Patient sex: M
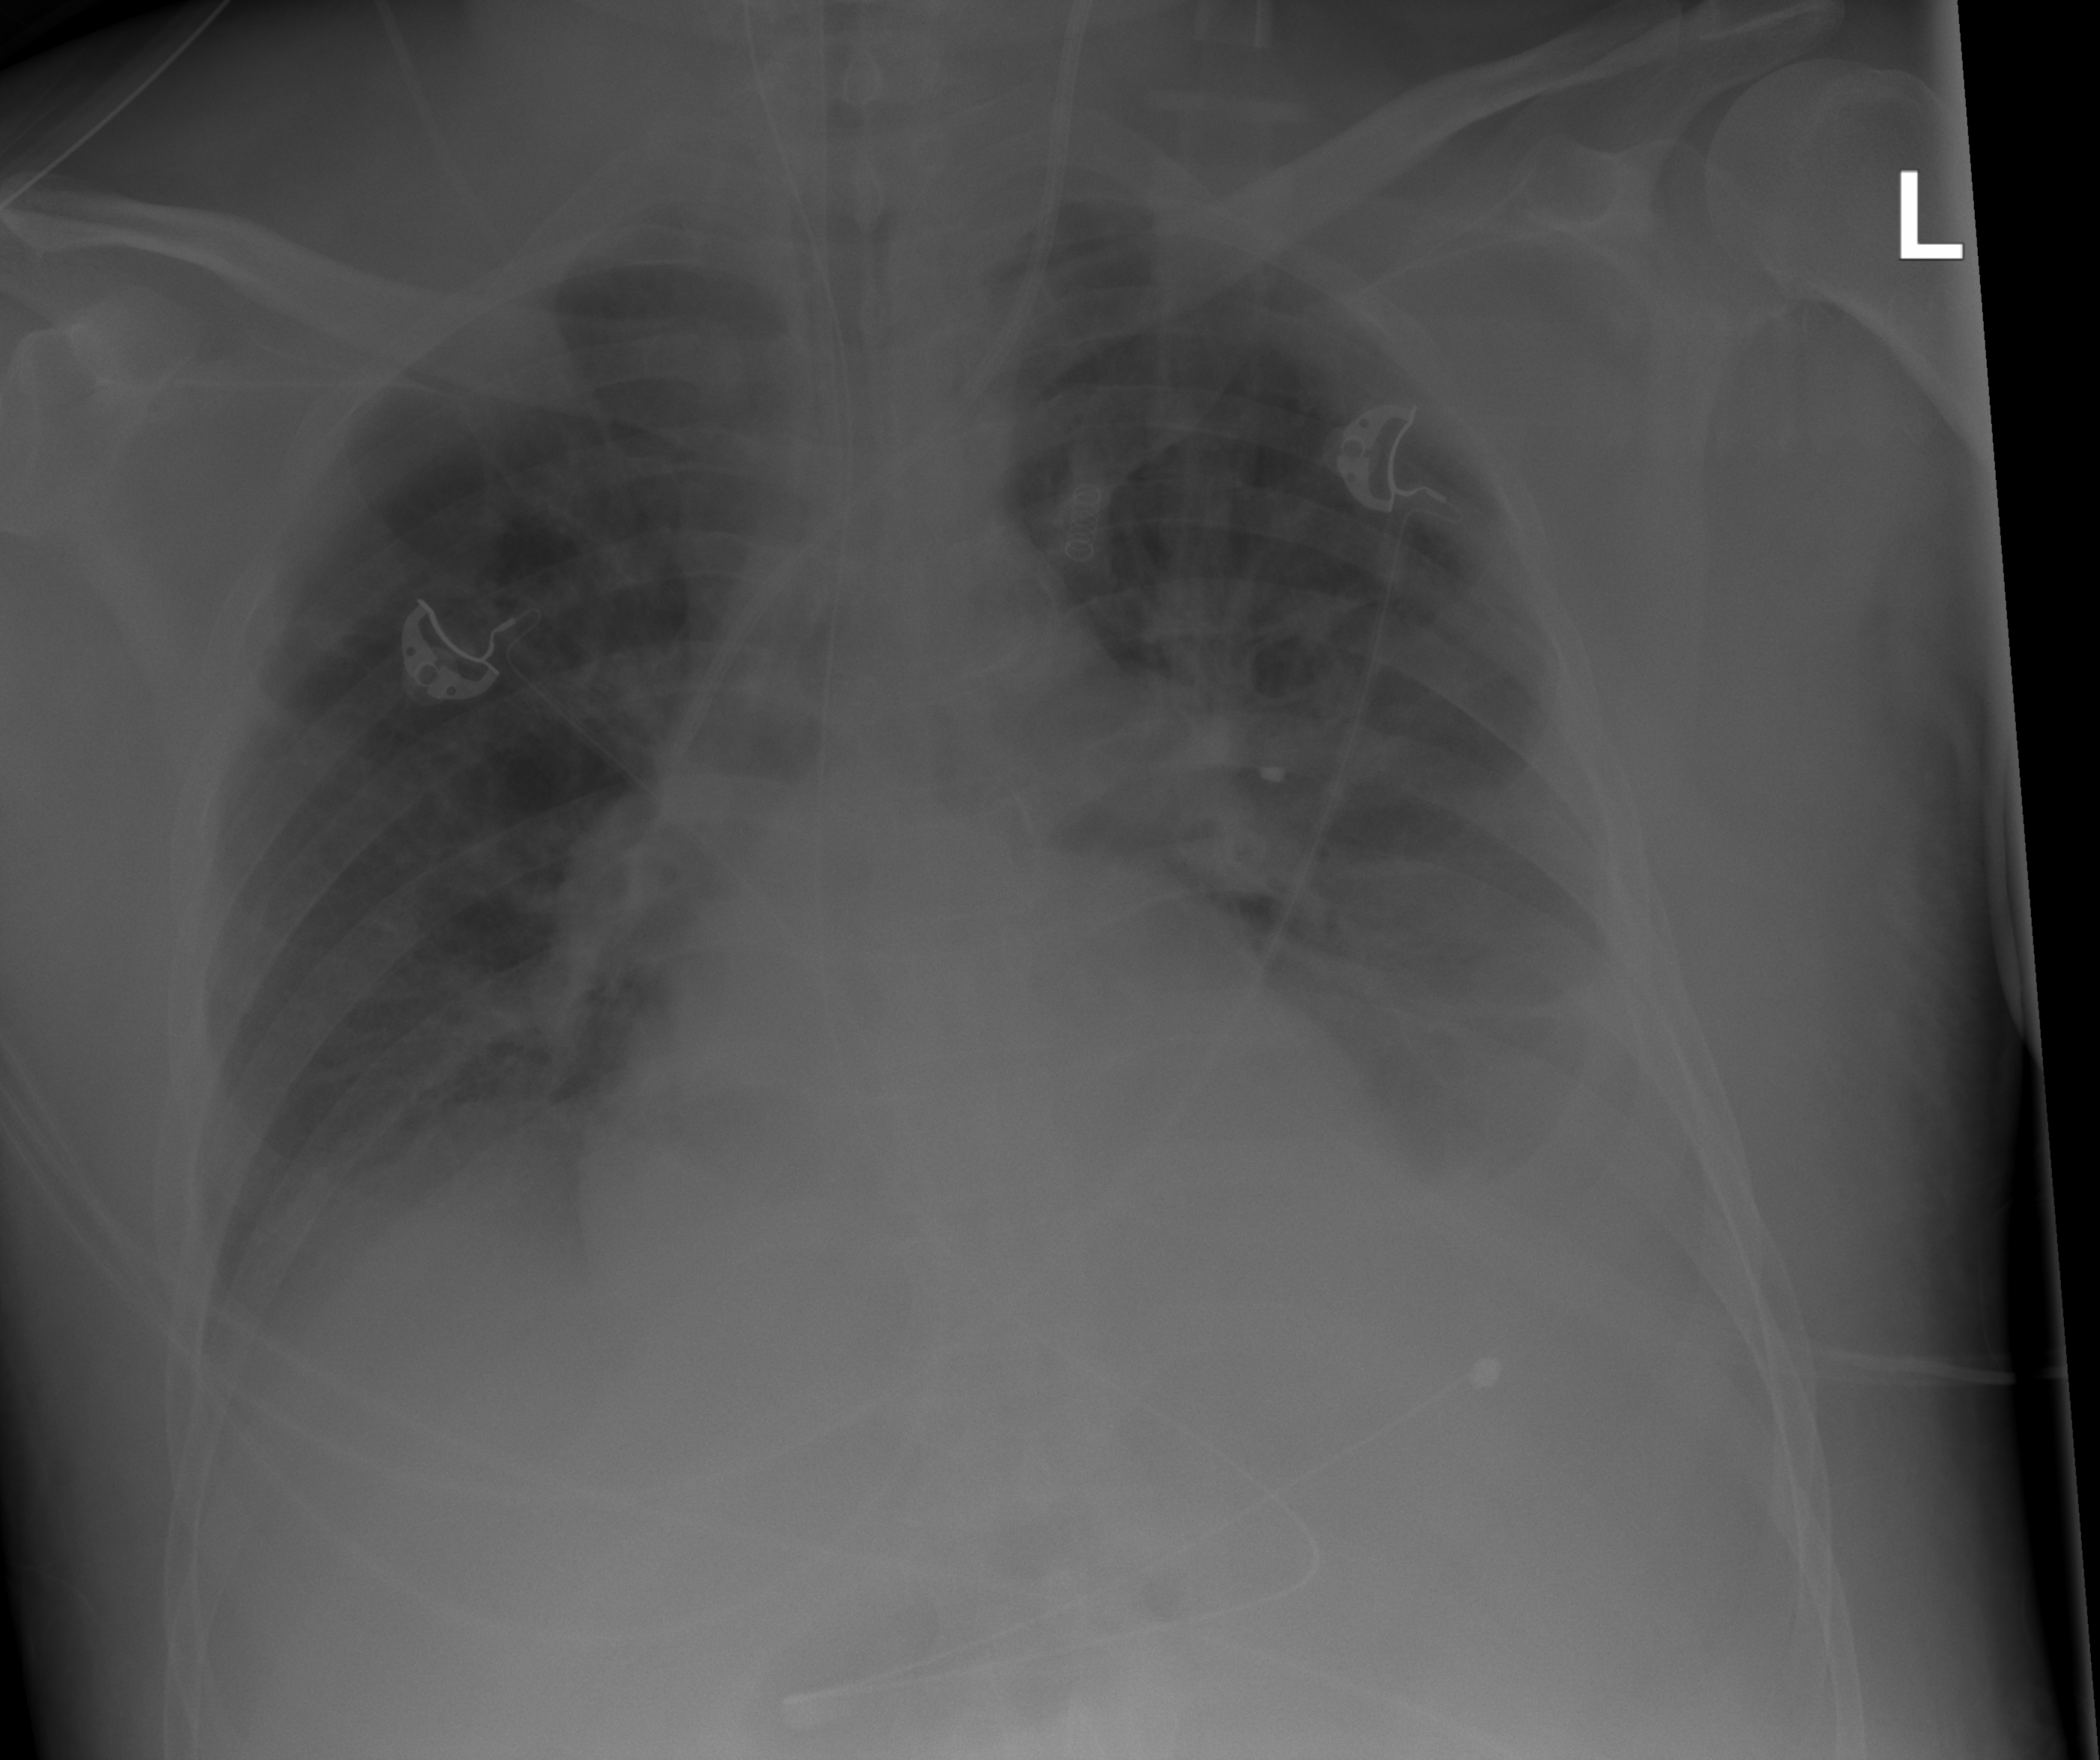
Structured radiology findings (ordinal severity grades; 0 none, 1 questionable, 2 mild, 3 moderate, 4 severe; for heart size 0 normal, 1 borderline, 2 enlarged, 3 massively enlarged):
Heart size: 2
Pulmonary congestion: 2
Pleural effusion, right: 2
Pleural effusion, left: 3
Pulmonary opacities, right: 2
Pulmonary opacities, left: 3
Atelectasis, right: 0
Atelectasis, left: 2